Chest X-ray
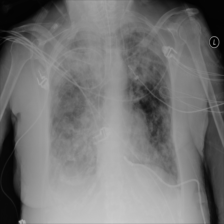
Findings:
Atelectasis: negative
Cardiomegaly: negative
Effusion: positive
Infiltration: positive
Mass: negative
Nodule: positive
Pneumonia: negative
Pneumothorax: negative
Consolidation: negative
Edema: negative
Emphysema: negative
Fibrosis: negative
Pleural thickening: negative
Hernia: negative